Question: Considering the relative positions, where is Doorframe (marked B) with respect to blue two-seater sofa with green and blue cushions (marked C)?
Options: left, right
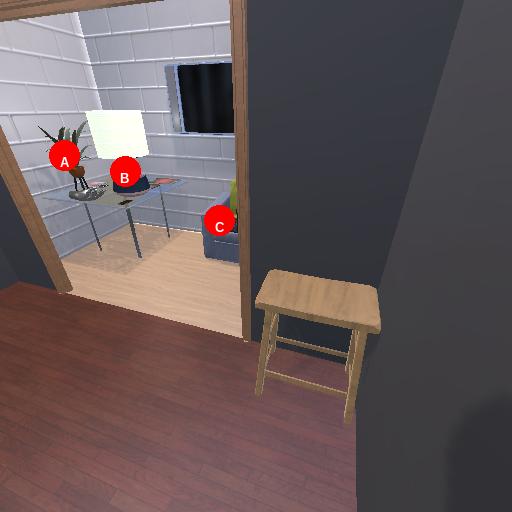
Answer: left